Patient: sex F, age 56
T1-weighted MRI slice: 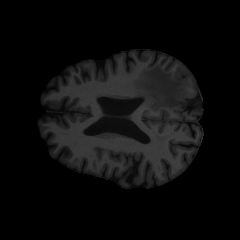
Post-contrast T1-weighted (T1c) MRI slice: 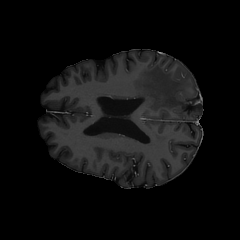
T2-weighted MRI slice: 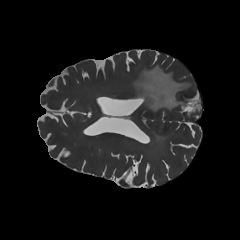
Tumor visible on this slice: yes
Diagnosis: Glioblastoma, IDH-wildtype
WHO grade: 4